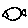
Label: fish